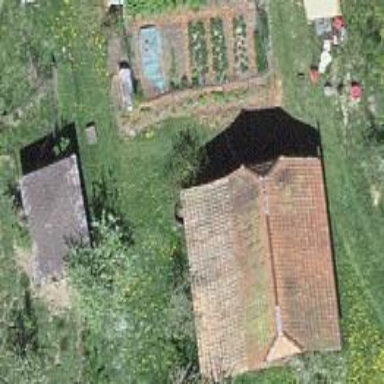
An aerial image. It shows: Rural barn.